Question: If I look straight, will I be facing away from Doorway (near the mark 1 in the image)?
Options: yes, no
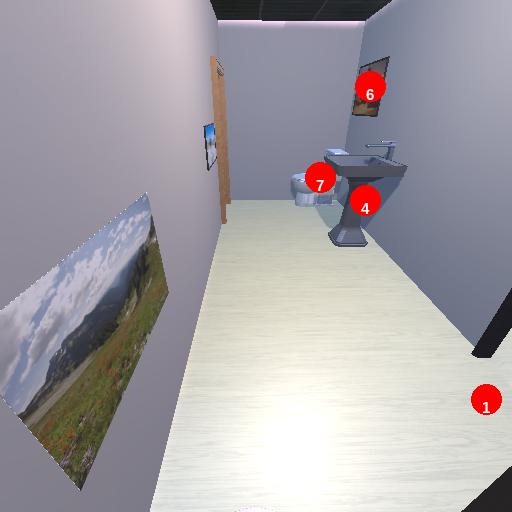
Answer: yes